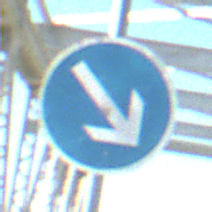
Verkehrszeichen: VorgeschriebeneVorbeifahrtRechts
Umgebung: Outdoor, Special
Tageszeit: MorningAfternoon
Wetter: Clear
Licht: Natural
Jahreszeit: NotSpecified
Kontrast: HighContrast